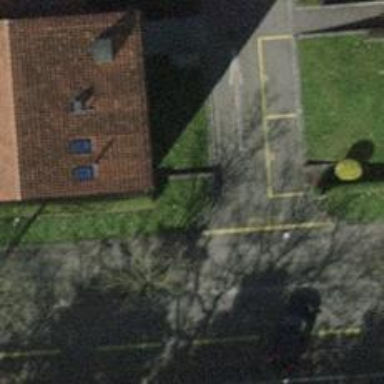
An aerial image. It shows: Unmarked crossing with traffic calming table on the road.